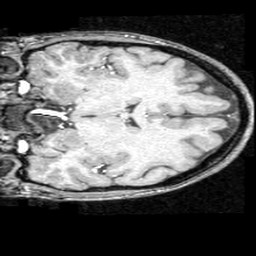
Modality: T1w
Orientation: coronal
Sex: female
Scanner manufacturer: ge
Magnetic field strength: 1.5 T
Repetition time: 21 s
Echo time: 0.008 s